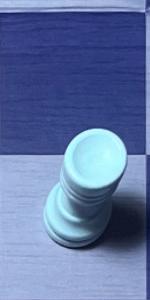
Label: Rook_White